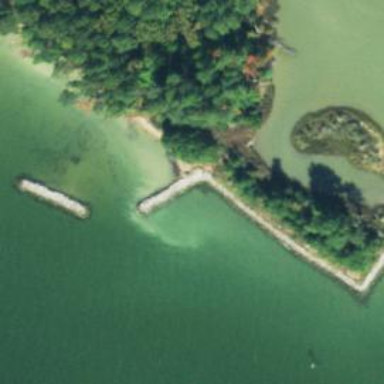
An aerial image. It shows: Breakwater structure.